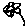
Label: flower